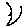
Label: moon